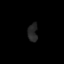
Tissue: lung
Cell type: Fibroblasts
Senescence score: 0.5766
Nuclear area (px): 175
Mean DAPI intensity: 37.48